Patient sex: M
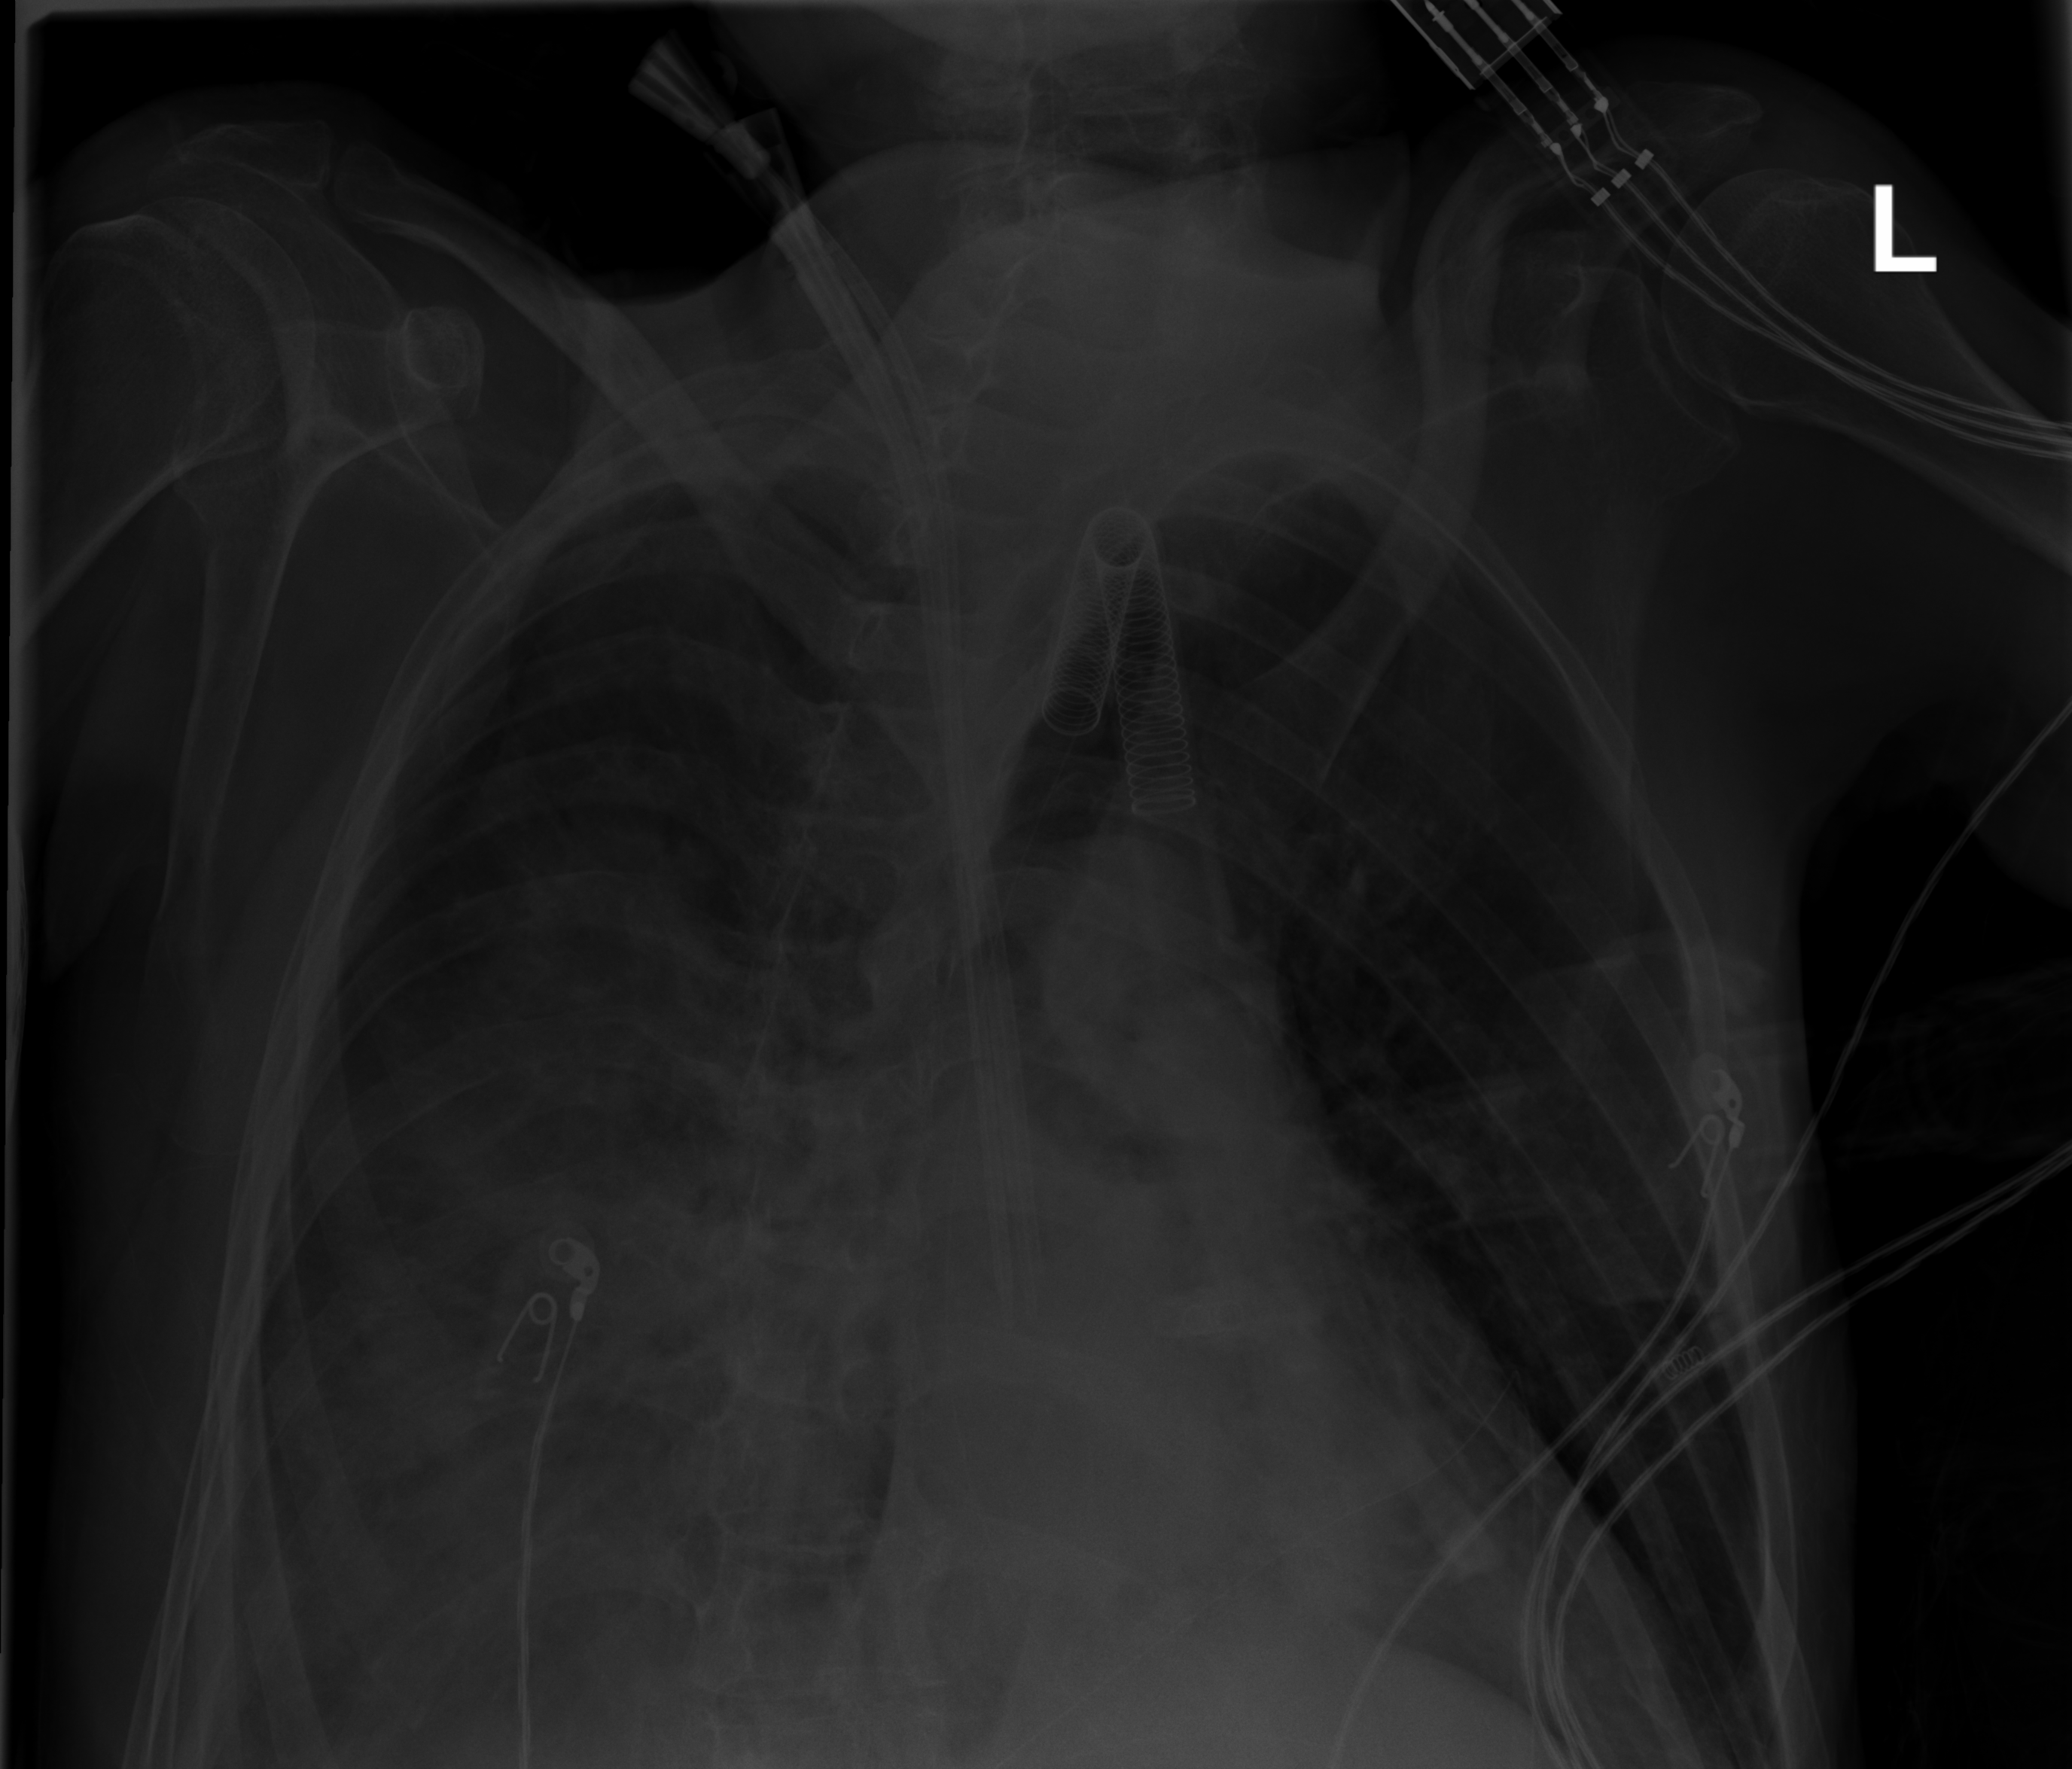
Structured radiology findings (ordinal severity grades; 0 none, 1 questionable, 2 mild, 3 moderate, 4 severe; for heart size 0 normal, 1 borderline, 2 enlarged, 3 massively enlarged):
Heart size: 1
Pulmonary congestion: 0
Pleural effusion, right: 2
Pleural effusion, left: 0
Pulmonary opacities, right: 3
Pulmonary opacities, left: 0
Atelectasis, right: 2
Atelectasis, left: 0